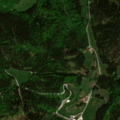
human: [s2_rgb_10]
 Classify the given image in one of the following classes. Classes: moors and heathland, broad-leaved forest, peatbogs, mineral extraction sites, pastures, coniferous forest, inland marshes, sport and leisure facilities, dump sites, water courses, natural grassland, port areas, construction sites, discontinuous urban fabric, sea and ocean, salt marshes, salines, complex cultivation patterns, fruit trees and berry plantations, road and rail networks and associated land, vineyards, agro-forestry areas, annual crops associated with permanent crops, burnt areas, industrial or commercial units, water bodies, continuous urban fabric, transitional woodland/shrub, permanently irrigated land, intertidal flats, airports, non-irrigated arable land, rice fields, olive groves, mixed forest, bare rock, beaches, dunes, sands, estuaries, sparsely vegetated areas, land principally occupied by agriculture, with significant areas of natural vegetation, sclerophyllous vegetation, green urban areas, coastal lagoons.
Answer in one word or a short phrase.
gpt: pastures, coniferous forest, mixed forest